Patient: sex M, age 60
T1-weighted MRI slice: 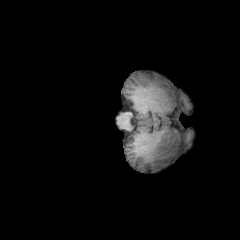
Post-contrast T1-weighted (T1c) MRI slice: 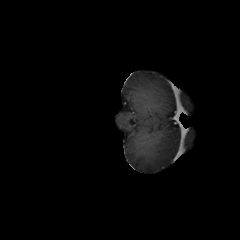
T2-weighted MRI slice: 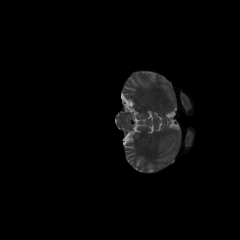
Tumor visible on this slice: no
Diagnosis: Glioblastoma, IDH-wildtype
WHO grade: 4